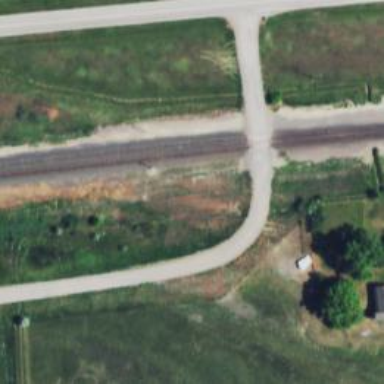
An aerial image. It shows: Railway track.